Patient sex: M
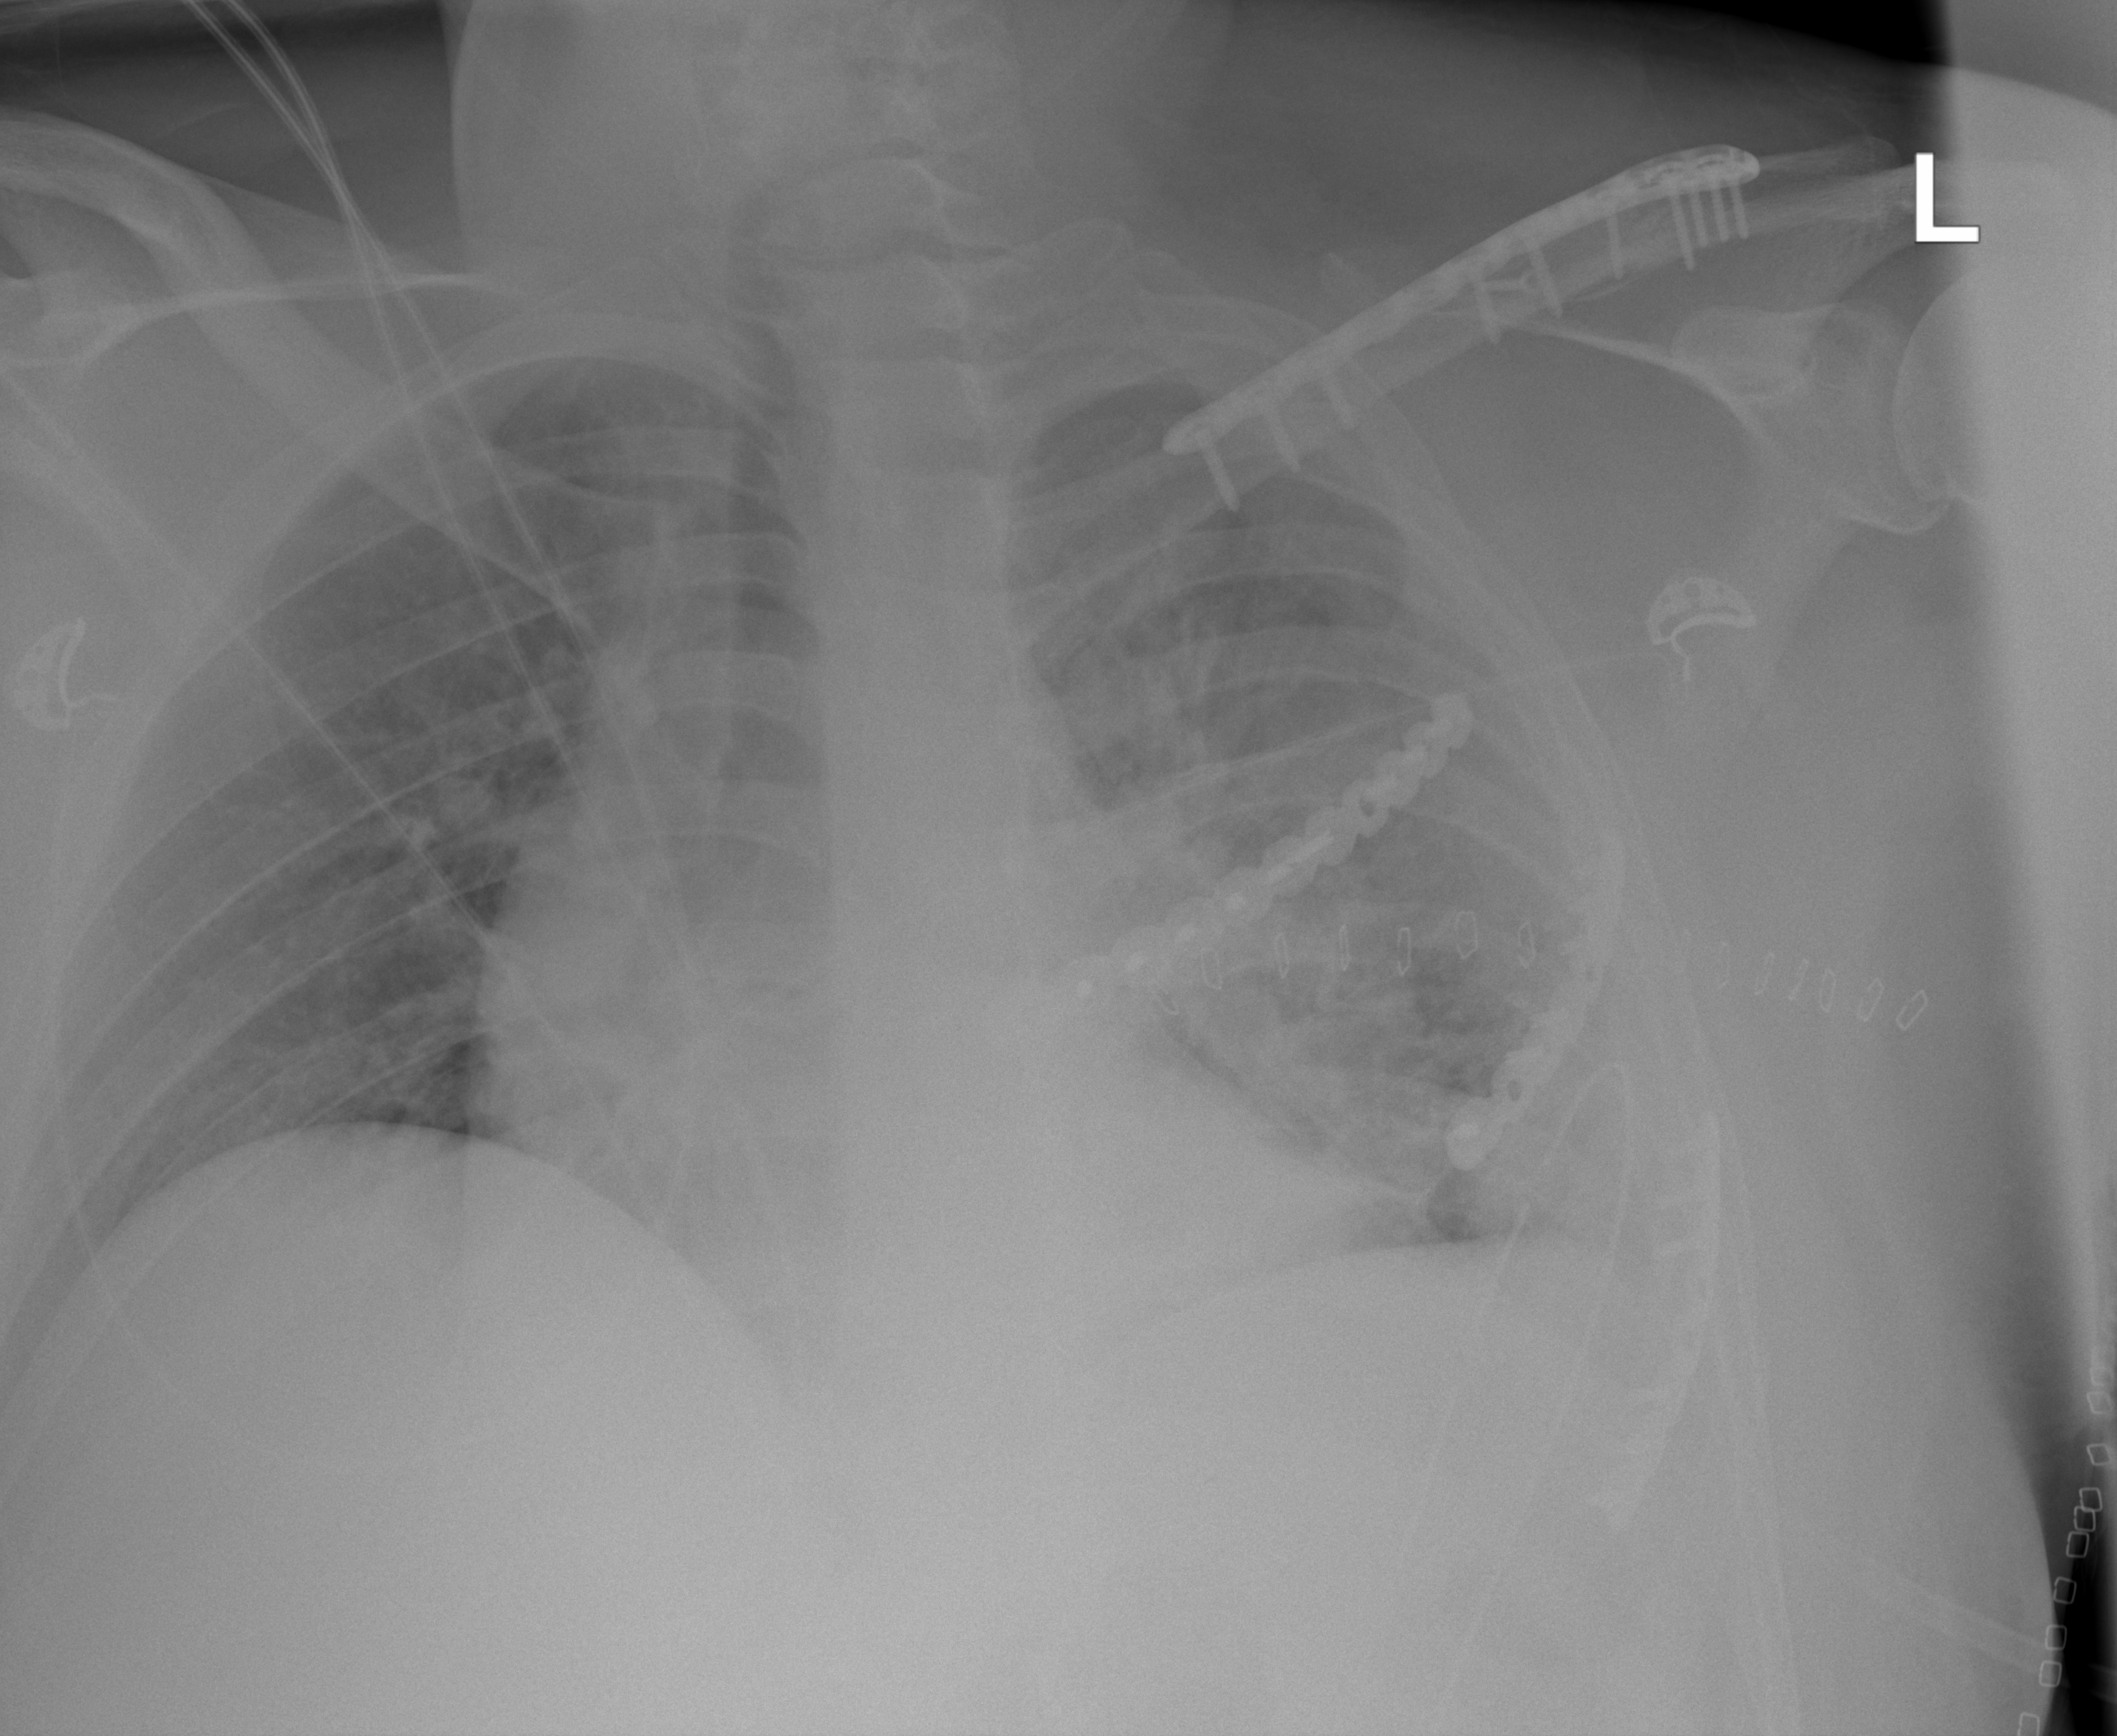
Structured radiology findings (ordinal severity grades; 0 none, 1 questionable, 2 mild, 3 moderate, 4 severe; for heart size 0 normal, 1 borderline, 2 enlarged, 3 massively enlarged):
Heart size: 2
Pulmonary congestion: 2
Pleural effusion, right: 0
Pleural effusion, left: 2
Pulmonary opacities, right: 0
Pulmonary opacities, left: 3
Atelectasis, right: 0
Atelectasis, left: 2